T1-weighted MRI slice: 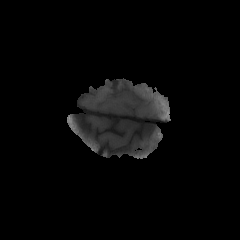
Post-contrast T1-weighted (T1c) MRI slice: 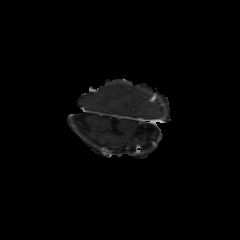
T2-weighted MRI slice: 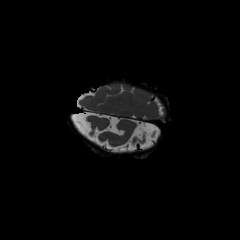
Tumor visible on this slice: no